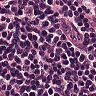
Metastatic tissue present: yes